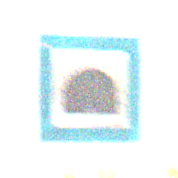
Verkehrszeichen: Tunnel
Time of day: MorningAfternoon
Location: Outdoor (RoadRail)
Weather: PartlyCloudy
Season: NotSpecified
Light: Natural